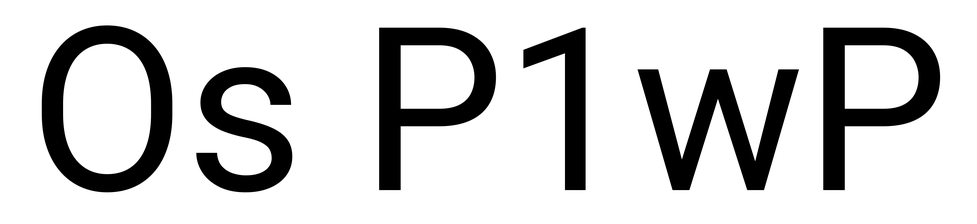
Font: Roboto_Regular